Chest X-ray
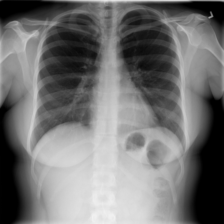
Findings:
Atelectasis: negative
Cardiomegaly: negative
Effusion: negative
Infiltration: negative
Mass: negative
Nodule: negative
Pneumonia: negative
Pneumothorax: negative
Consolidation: negative
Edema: negative
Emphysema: negative
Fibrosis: negative
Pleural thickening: negative
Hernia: negative